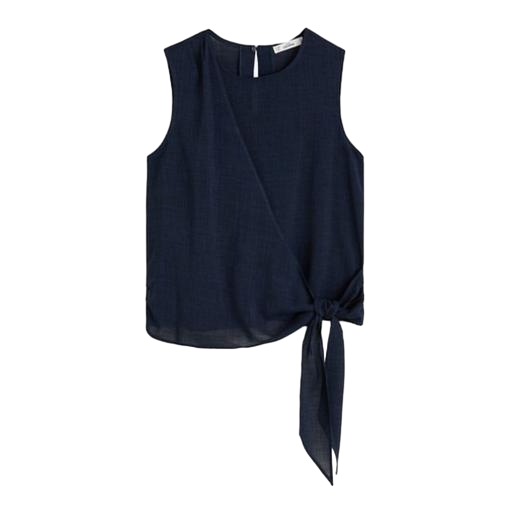
blue tie-front tank, blue wrap-front tank top, blue knotted drape front tank, white background